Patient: sex M, age 64
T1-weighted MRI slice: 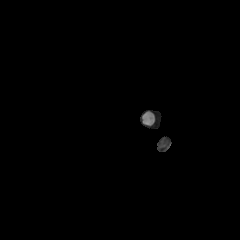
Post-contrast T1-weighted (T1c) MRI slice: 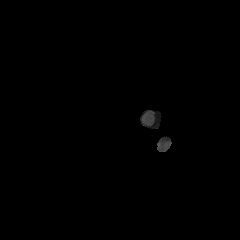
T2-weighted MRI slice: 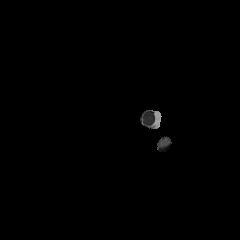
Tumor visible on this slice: no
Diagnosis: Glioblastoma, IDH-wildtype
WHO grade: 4